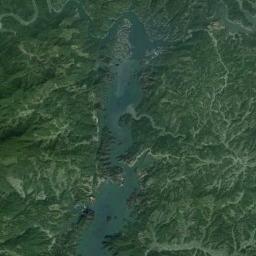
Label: river